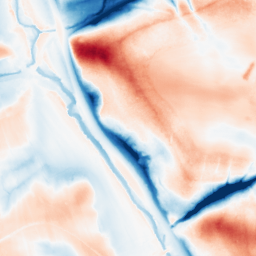
Category: classical
Decomposition family: gaussian_anisotropic
Decomposition parameters: sigma_x: 10
sigma_y: 20
Upsampling method: sinc_hamming
Upsampling parameters: scale: 2
kernel_size: 4
Upsampling scale: 2